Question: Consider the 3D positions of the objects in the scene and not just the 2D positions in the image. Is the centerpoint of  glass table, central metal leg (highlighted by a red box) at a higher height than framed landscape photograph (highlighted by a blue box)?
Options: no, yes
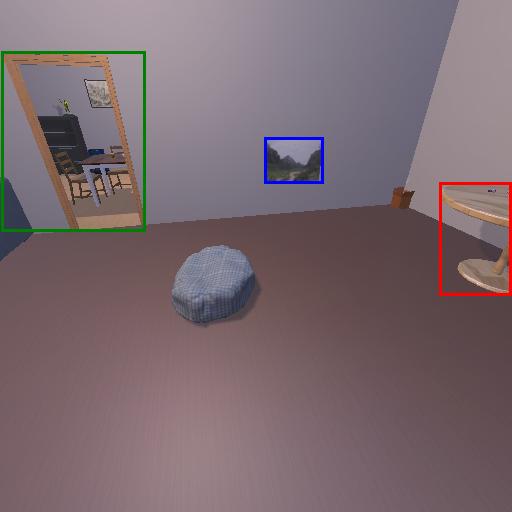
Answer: no